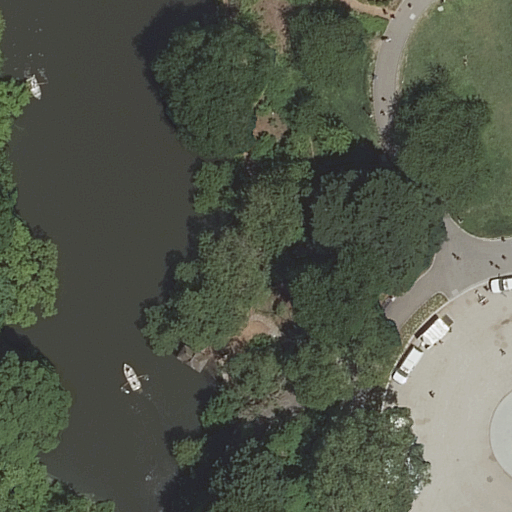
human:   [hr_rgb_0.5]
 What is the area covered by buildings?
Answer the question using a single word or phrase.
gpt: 0m2

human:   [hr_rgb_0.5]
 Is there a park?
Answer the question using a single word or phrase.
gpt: yes

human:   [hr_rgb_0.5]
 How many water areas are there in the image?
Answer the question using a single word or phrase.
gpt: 1

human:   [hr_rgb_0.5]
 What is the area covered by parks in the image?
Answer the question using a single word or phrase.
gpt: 10627m2

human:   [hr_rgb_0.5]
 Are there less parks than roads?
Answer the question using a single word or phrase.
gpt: yes

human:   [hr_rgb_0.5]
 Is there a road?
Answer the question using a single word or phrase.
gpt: yes

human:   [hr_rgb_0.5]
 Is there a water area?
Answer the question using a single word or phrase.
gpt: yes

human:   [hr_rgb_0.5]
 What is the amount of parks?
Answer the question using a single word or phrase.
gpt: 1

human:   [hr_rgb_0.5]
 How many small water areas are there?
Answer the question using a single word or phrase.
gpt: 0

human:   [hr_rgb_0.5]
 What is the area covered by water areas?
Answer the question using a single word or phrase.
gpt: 4294m2

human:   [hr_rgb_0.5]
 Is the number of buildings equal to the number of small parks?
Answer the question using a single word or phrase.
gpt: yes

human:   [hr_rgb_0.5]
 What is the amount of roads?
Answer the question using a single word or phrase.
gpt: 8

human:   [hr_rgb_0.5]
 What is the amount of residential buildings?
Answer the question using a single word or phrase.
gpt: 0

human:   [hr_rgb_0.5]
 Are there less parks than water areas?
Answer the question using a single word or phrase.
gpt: no

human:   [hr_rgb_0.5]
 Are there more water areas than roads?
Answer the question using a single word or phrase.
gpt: no

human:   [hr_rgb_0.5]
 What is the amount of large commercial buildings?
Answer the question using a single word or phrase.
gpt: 0

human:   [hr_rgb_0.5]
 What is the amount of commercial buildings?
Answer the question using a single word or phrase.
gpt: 0

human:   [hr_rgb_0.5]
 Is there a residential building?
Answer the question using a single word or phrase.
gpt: no

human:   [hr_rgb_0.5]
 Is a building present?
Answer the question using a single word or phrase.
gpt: no

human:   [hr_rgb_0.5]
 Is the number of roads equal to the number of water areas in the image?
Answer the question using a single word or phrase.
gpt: no

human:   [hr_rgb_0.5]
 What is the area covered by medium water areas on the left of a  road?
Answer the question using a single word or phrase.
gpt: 0m2

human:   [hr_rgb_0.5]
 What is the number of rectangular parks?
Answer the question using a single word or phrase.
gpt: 1

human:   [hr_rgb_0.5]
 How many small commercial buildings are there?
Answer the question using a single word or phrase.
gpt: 0

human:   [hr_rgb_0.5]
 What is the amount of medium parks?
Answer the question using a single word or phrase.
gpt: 0

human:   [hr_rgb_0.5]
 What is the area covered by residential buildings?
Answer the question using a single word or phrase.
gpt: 0m2

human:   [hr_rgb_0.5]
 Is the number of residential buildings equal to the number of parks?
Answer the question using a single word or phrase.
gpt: no

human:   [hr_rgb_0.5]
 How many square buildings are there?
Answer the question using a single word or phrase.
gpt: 0

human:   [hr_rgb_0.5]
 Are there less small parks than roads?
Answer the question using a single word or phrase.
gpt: yes

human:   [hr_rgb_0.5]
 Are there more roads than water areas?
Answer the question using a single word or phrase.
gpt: yes

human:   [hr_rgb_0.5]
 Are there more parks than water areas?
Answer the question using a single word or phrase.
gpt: no

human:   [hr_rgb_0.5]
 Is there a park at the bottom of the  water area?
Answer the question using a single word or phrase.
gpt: no

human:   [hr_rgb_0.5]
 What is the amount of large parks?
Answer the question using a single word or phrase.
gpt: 1

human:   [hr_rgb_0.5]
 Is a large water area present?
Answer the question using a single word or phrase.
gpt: yes

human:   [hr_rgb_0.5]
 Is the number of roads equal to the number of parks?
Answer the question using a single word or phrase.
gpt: no

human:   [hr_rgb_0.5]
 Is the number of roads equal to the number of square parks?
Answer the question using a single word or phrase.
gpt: no

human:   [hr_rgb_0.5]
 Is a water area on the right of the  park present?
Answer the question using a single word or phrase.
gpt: no

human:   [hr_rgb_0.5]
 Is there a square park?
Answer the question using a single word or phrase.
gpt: no

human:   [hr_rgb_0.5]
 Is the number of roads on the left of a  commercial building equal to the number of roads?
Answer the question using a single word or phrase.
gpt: no

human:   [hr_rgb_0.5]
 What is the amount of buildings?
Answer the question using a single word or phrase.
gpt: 0

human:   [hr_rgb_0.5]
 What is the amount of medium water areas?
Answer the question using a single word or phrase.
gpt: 0

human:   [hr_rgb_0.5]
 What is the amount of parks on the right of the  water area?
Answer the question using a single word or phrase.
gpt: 1

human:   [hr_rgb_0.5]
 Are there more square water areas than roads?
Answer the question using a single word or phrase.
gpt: no

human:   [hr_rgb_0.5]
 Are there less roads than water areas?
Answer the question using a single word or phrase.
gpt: no

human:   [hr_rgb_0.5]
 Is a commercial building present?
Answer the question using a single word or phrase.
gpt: no

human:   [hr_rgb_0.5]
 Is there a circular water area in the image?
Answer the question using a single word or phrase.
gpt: no

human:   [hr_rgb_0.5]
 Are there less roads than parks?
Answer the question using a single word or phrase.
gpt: no

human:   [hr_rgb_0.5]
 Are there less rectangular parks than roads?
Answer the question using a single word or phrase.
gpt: yes

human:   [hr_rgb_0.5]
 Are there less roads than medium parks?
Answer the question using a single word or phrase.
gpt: no

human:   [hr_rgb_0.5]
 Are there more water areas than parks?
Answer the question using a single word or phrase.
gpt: no

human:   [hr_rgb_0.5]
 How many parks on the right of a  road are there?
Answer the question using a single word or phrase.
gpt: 1

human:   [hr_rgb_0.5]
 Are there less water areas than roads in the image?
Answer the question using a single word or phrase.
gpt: yes

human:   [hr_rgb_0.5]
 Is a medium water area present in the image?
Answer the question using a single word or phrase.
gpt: no

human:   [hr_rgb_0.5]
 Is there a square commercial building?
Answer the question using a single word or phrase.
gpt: no

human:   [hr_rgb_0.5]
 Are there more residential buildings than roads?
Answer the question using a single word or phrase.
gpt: no

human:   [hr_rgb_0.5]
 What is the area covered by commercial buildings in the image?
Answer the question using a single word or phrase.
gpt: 0m2

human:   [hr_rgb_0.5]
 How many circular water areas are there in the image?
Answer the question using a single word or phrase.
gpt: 0

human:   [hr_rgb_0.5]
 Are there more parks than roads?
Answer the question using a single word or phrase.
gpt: no

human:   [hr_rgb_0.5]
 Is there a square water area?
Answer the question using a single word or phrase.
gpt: no

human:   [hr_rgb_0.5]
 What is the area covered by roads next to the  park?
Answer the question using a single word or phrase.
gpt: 0m2

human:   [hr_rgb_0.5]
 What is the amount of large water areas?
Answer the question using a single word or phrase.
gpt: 1

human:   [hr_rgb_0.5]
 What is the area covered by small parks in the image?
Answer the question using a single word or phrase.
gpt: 0m2

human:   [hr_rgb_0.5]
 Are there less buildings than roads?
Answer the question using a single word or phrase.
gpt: yes

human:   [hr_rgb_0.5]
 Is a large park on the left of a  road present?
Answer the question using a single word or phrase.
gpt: no

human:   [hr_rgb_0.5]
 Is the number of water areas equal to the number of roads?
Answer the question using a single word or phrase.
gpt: no